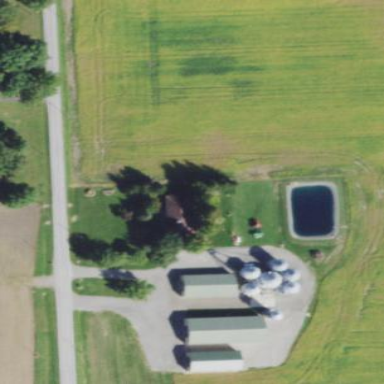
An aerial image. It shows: Farmyard area.